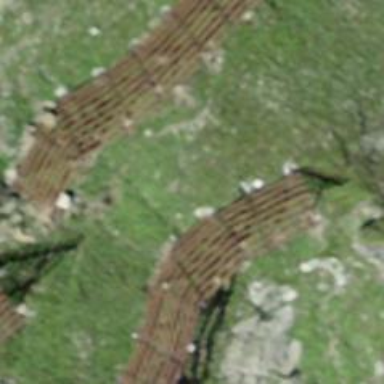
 designed to mitigate snow accumulations in specific area."